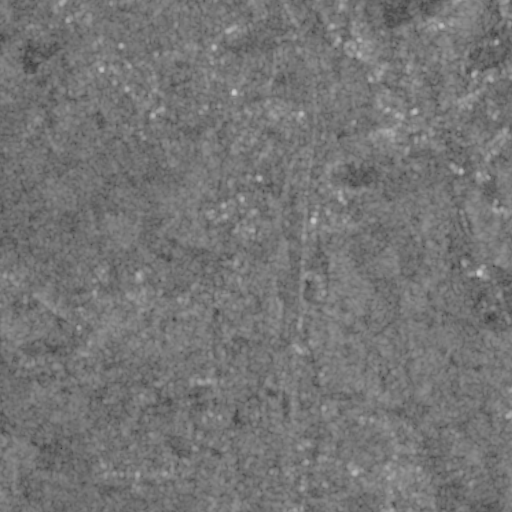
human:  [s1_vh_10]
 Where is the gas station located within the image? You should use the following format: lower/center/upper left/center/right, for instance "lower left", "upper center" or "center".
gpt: The gas station is located in the upper right of the image.
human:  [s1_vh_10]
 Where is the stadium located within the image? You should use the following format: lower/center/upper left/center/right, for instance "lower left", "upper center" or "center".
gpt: The stadium is located in the center right of the image.
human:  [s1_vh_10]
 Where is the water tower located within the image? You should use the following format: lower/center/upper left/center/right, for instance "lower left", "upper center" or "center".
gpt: The water tower is located in the lower right of the image.
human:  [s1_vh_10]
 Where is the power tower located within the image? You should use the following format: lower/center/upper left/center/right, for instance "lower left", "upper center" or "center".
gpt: There is no power tower in the image.

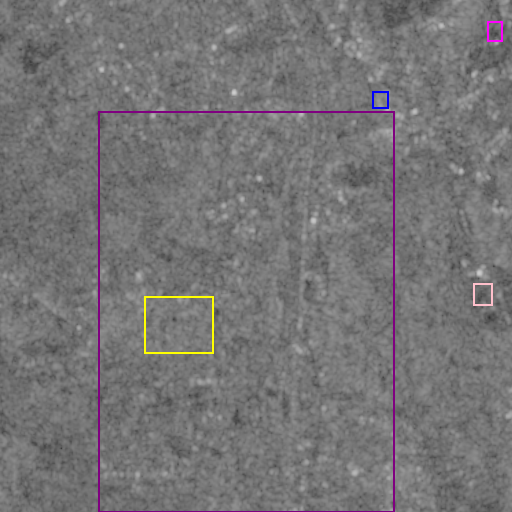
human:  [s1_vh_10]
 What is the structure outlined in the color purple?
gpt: The structure outlined in purple is a crop field.
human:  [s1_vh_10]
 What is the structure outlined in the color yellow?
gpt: The structure outlined in yellow is a park.
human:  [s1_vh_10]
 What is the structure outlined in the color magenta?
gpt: The structure outlined in magenta is a parking lot.
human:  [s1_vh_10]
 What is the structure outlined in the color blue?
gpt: The structure outlined in blue is a power substation.
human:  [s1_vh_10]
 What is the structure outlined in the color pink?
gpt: The structure outlined in pink is a stadium.
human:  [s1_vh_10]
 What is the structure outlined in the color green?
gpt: There is no green outline.